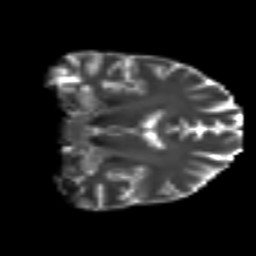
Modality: T2w
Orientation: coronal
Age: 36
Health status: ill
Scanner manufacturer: philips
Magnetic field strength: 3 T
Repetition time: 9 s
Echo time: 0.127 s